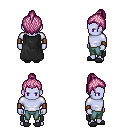
a pixel art fantasy rpg character, male body template, dark elf, purple skin, black cape, teal pants, pink short topknot hairstyle, leather bracers, gray slippers, four views (front, back, left, right), 2x2 character sprite sheet, small pixel art, hard edges, no anti-aliasing